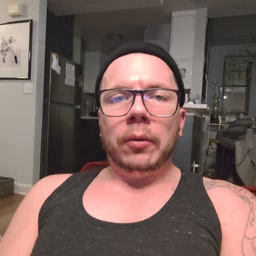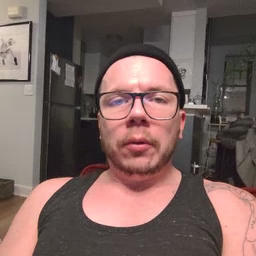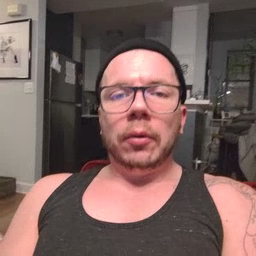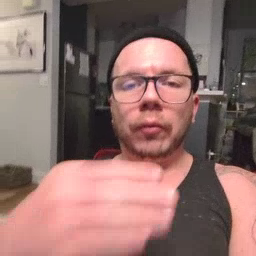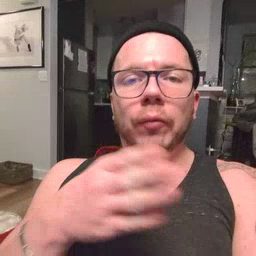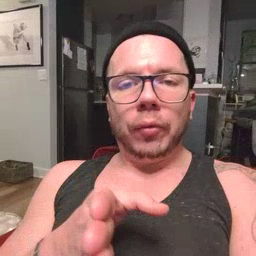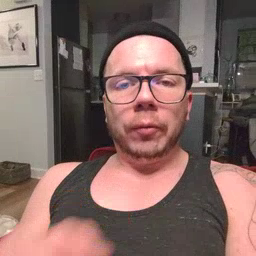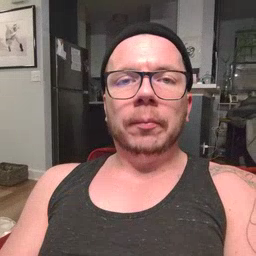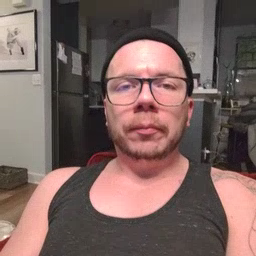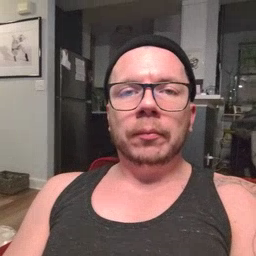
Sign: room